Field crop: maize
Growth stage: 2
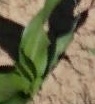
Species: maize